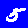
Digit: 5